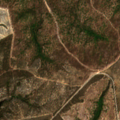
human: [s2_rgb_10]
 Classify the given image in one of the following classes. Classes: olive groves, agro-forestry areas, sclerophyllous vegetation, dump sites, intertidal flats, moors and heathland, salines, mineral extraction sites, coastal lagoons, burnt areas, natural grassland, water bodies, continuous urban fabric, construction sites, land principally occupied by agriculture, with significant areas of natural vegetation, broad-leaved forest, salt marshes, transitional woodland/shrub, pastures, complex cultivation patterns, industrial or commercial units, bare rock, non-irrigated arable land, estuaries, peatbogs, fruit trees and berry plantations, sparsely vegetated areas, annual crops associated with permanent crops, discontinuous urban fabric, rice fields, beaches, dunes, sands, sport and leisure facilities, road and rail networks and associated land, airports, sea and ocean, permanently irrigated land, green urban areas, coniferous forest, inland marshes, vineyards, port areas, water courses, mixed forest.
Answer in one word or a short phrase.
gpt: broad-leaved forest, transitional woodland/shrub